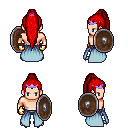
a pixel art fantasy rpg character, male body template, human, light skin, overskirt, metal pants, red extra-long topknot hairstyle, purple tiara, gold gloves, metal boots, shield, four views (front, back, left, right), 2x2 character sprite sheet, small pixel art, hard edges, no anti-aliasing